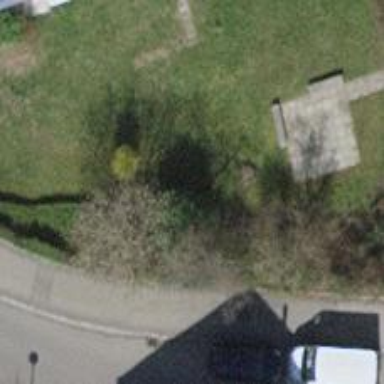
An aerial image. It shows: Urban area featuring tree as natural element.